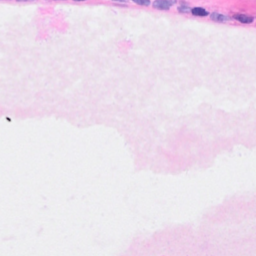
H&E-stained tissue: Breast